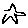
Label: star